Question: I have problem in updating object with nhibernate in ASP.Net MVC4
Im doing the update in this scenario:
'''
the application loads an object in the first session
the object is passed up to the UI tier
some modifications are made to the object
the object is passed back down to the business logic tier
the application persists these modifications by calling SaveOrUpdate()
'''
all this happen only in one session. I have static a class name NHibernateSessionPerRequest
and its constructor is static (singeleton)
'''
[HttpPost]
public ActionResult Edit(Menu menu)
{
if (ModelState.IsValid)
{
repository.SaveOrUpdate(menu);
TempData["message"] = string.Format("{0} has been saved", menu.Name);
return RedirectToAction("Index");
}
else
{
// there is something wrong with the data values
return View(menu);
}
}
'''
but menu ID is zero. and doesnt have its original ID (id is type of GUID). and SaveOrUpdate() alway treat it as a new object and save it not update it.

here is Edit.cshtml:
'''
@model MyApp.Domain.Entities.MenuComponent
@{
ViewBag.Title = "Edit";
Layout = "~/Views/Shared/_AdminLayout.cshtml";
}
<h2>Edit @Model.Name
</h2>
@using (Html.BeginForm()) {
@Html.ValidationSummary(true)
<fieldset>
<legend>MenuComponent</legend>
<div class="editor-label">
@Html.LabelFor(model => model.Name)
</div>
<div class="editor-field">
@Html.EditorFor(model => model.Name)
@Html.ValidationMessageFor(model => model.Name)
</div>
<div class="editor-label">
@Html.LabelFor(model => model.Description)
</div>
<div class="editor-field">
@Html.EditorFor(model => model.Description)
@Html.ValidationMessageFor(model => model.Description)
</div>
<p>
<input type="submit" value="Save" />
</p>
</fieldset>
}
<div>
@Html.ActionLink("Back to List", "Index")
</div>
'''
how can I update the object?
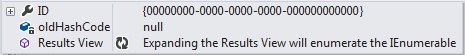
Answer: From your comments, I see two problems :
- '@Html.HiddenFor(model => model.ID)'- 'ID''public virtual Guid ID { get; private set; }''private'